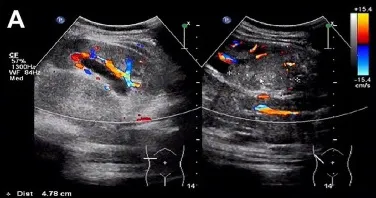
Ultrasound images of Xp11.2 translocation/TFE3 gene fusion associated with renal cell carcinoma (Xp11.2 RCC). (A) A highly heterogeneous hypoechoic mass in the right subrenal region with an irregular, lobulated morphology. The mass encroached on the renal sinus and protruded outward from the kidney. A class I blood flow signal was observed within and around the mass.
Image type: radiology (ultrasound)